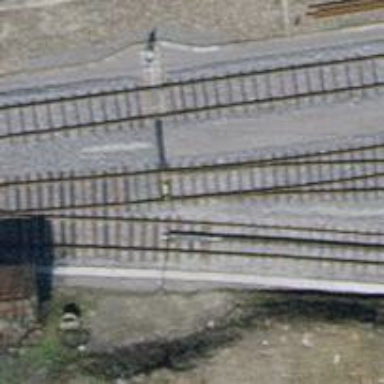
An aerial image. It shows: Railway switch.